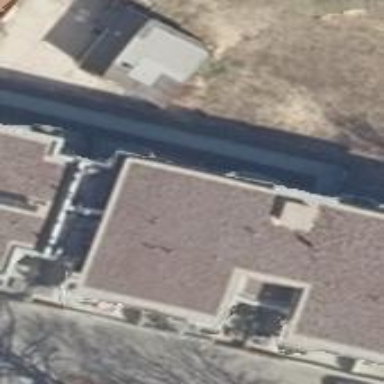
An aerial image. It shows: Residential building with flat roof.